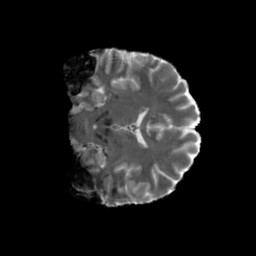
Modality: MD
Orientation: coronal
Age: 27
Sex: male
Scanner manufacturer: siemens
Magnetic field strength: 6.98 T
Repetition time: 7.08 s
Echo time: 0.0756 s